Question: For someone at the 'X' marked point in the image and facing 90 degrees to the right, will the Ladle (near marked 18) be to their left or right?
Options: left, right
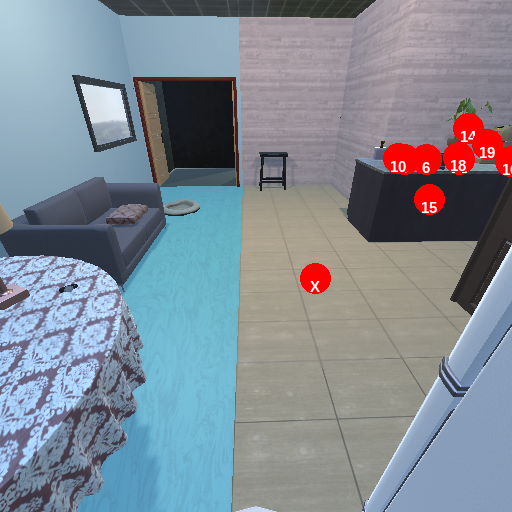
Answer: left